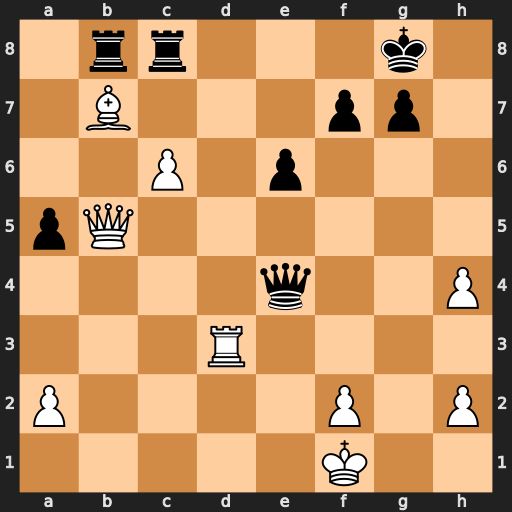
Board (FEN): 1rr3k1/1B3pp1/2P1p3/pQ6/4q2P/3R4/P4P1P/5K2
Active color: w
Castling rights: -
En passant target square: -
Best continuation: c7 Qxd3+ Qxd3